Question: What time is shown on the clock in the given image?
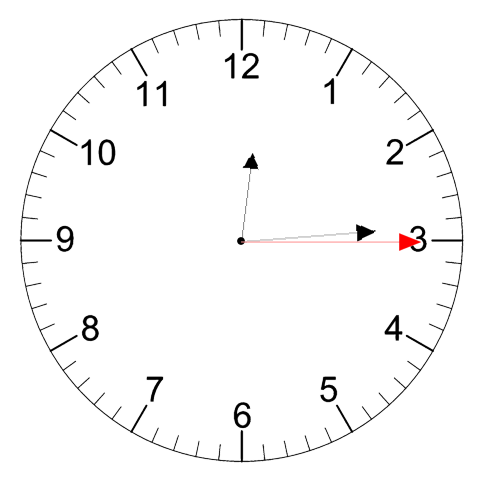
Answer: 12:14:15